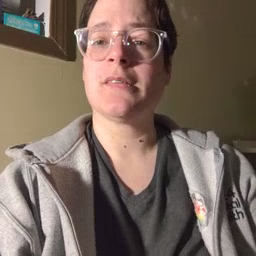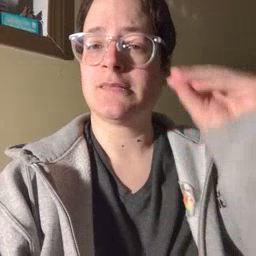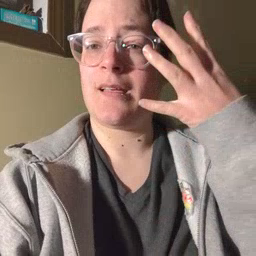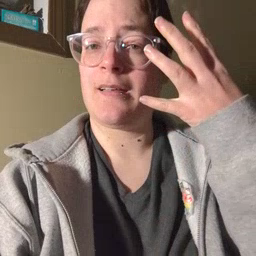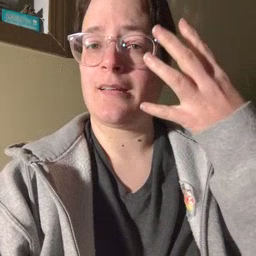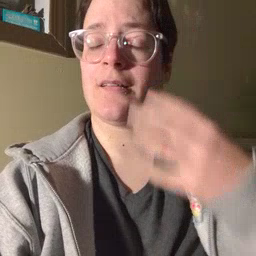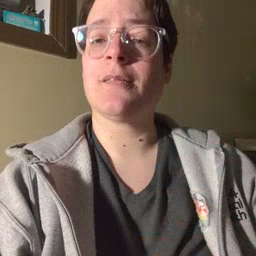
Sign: sun